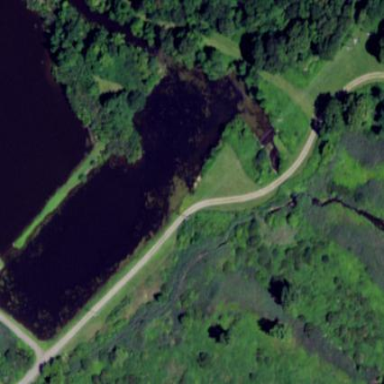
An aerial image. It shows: Peaceful pond surrounded by nature.